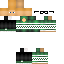
A male human skin with green skin, wearing brown long hair dressed in a green hoodie and black pants, featuring a closed mouth.